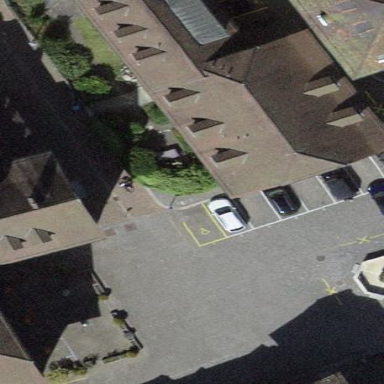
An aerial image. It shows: Street-side parking with sett surface.